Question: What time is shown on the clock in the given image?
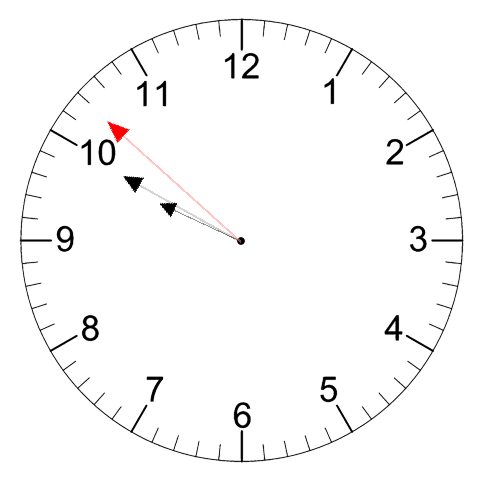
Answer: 09:49:52